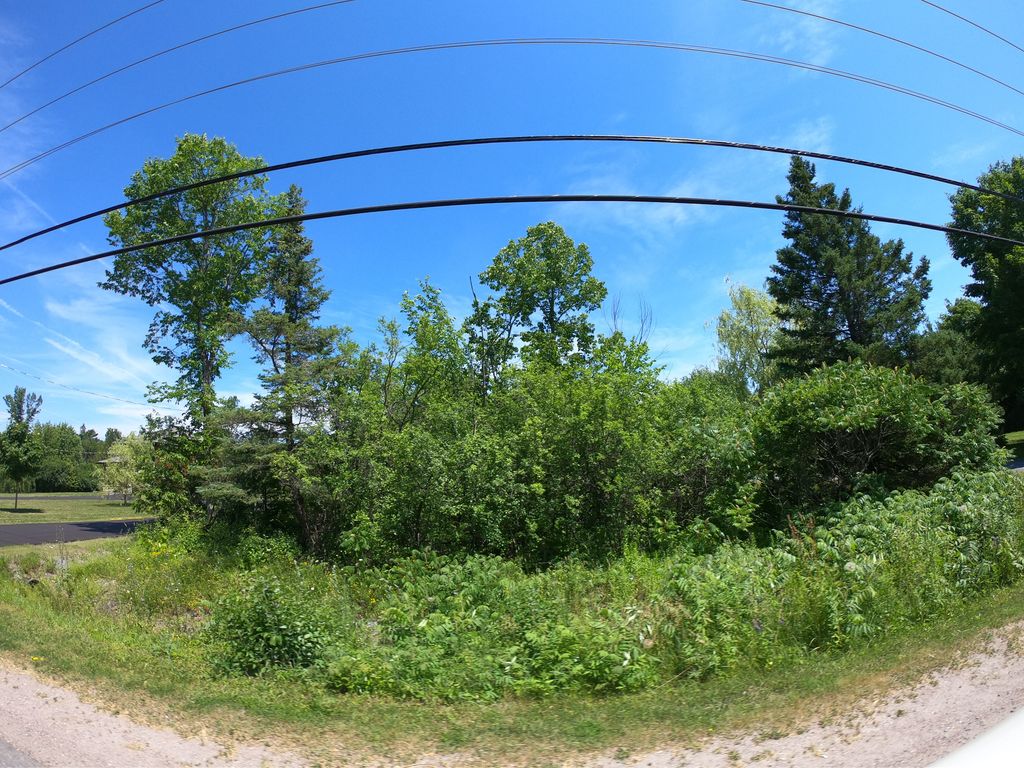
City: ottawa-gatineau